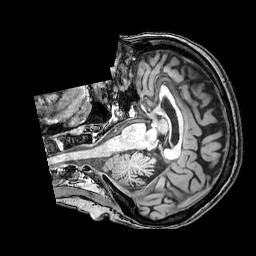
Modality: T1w
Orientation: axial
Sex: female
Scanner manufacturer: philips
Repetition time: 0.008238 s
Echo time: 0.00377 s